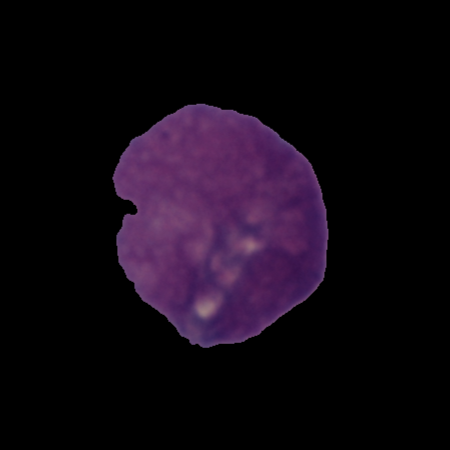
Label: cancer